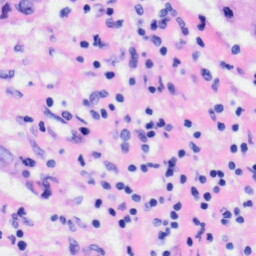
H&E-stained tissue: Liver